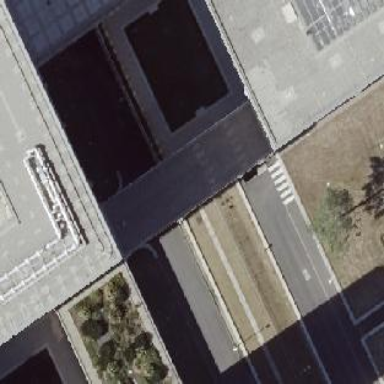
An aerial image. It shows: Part of building.